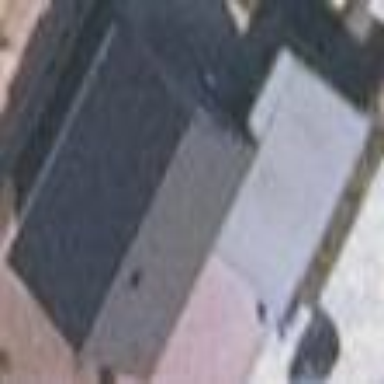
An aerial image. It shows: Simple and straightforward house.